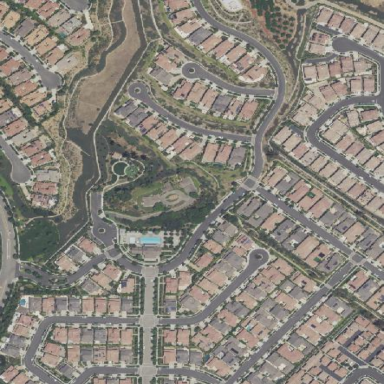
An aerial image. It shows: Residential area within neighborhood.